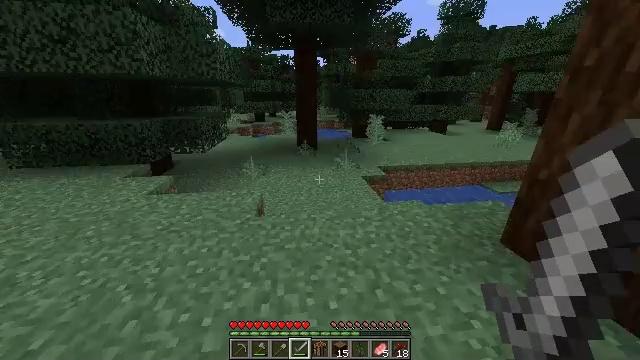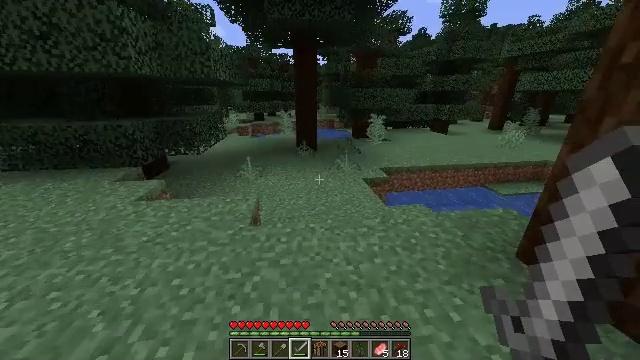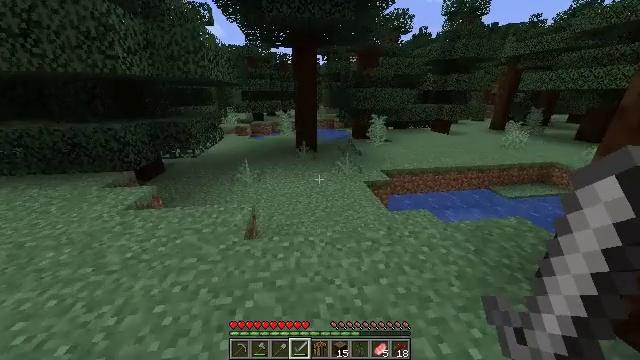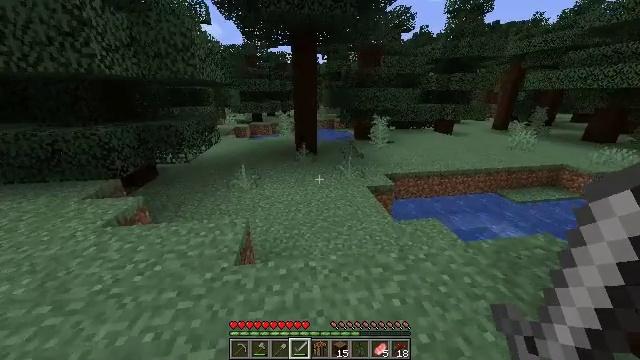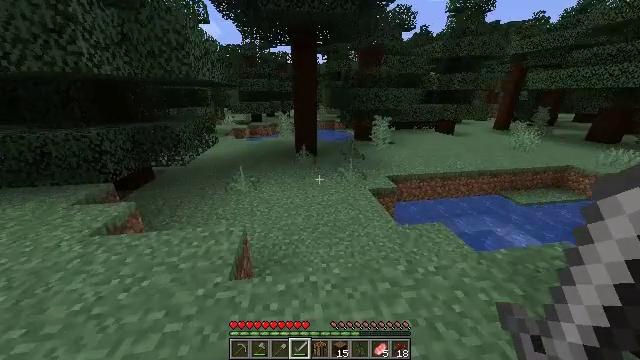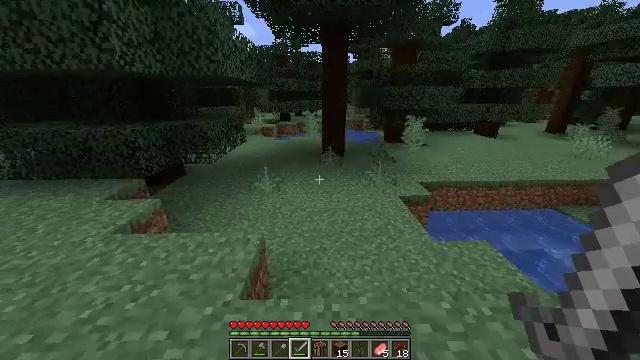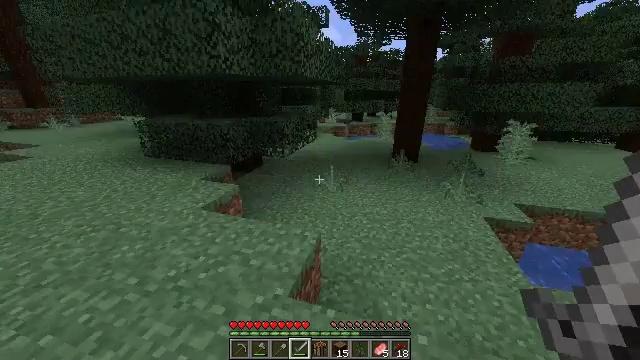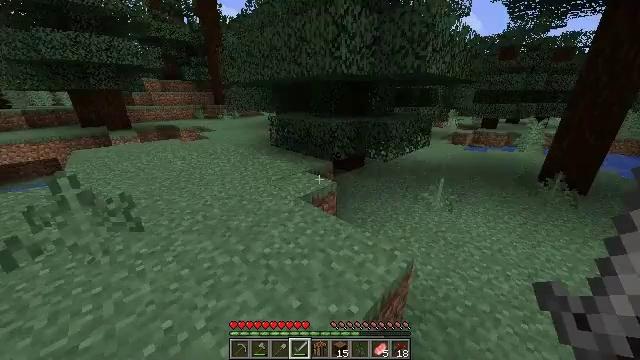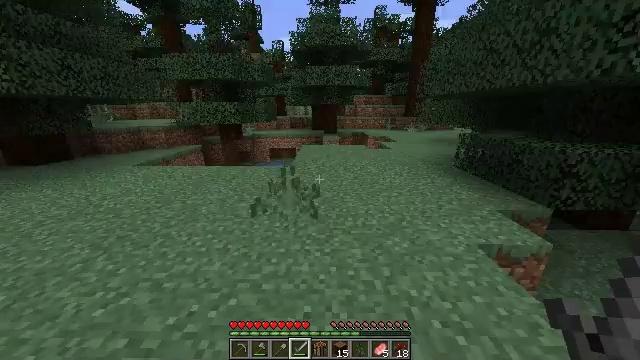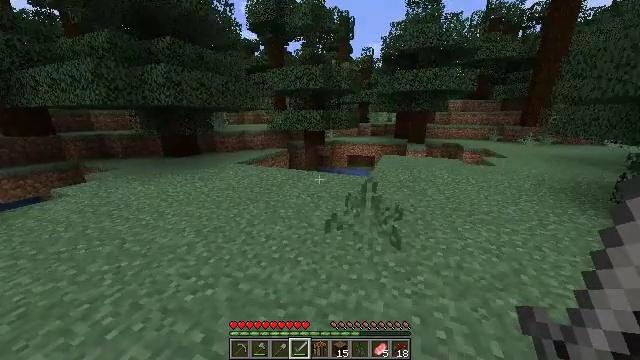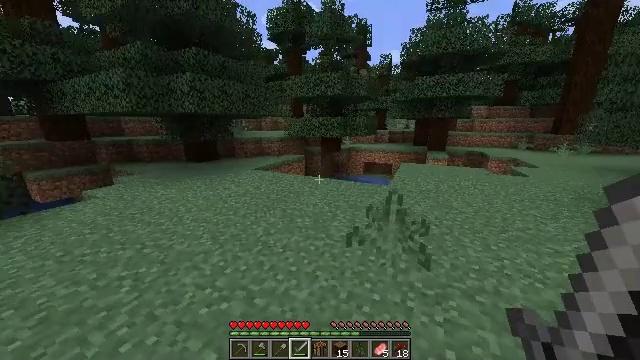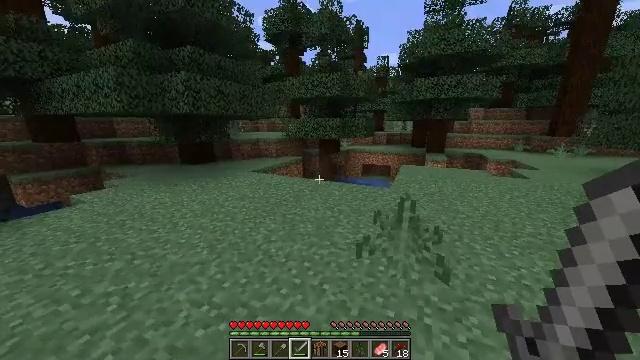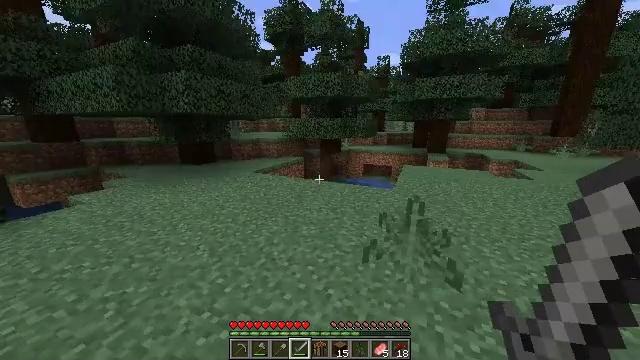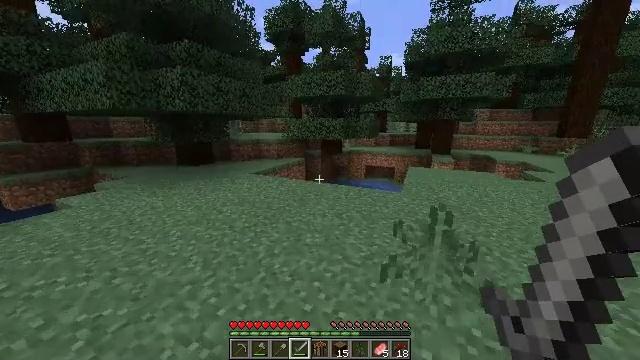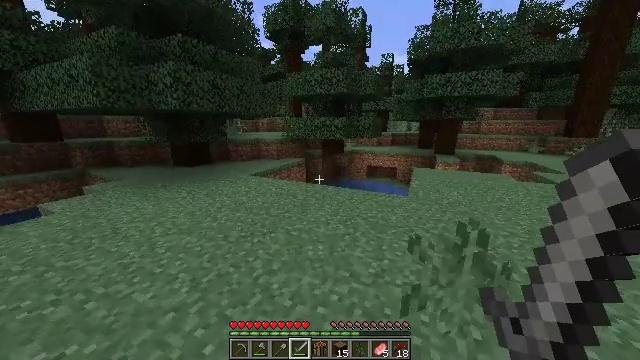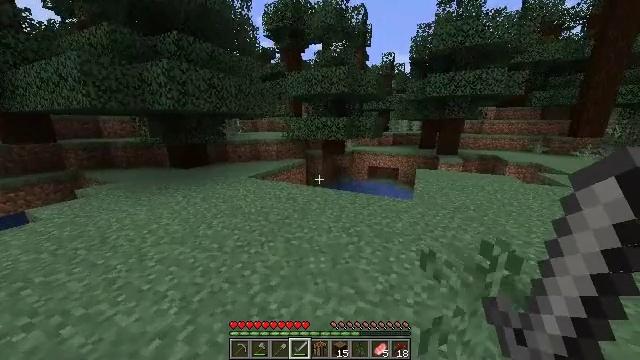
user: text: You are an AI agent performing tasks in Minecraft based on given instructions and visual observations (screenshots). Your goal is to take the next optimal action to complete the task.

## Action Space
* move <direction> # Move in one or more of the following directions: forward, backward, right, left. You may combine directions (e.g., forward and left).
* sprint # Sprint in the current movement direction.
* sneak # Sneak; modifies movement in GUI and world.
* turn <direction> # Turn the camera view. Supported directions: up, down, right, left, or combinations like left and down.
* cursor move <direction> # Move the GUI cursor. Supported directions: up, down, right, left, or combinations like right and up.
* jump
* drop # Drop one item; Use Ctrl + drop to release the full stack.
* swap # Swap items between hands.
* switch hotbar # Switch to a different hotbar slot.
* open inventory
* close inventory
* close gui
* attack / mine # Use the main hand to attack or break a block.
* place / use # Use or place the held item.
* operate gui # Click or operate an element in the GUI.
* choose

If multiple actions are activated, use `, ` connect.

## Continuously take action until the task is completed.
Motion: motion action
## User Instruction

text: Collect spruce leaves for landscaping.
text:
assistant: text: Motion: move forward, sprint
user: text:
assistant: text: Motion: move forward, sprint
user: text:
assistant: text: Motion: move forward, sprint
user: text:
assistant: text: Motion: move forward, sprint
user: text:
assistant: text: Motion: move forward, sprint, turn left
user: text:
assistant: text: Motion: move forward and move left, sprint, turn left
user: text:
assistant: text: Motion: move forward and move left, sprint, turn left
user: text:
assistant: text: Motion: move forward and move left, sprint, turn left and up
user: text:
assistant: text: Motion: move forward and move left, sprint, turn left and up
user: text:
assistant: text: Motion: move forward and move left, sprint, turn left and up
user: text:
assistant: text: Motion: move forward and move left, sprint, turn right
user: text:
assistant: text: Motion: move forward, sprint
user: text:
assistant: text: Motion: move forward, sprint
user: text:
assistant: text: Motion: move forward, sprint
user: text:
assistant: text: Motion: move forward, sprint
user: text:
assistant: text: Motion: move forward, sprint
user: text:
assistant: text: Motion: move forward, sprint, turn left
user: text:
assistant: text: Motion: move forward, sprint, turn left
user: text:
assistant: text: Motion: move forward, sprint, turn left
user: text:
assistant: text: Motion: move forward, sprint, turn left
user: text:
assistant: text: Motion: move forward, sprint, turn left
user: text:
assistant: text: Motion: move forward, sprint
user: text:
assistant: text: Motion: move forward, sprint
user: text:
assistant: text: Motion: move forward, sprint
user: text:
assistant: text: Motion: move forward, sprint, turn left
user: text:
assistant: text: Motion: move forward, sprint, turn left and down
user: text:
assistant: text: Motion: move forward, sprint, turn left and down
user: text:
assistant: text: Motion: move forward, sprint, turn left and down
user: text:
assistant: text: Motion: move forward, sprint, turn left
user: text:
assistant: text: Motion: move forward, sprint